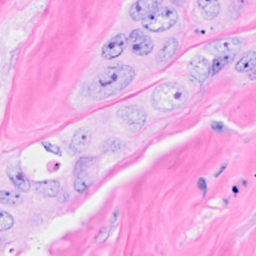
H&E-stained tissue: Breast